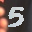
Label: 5